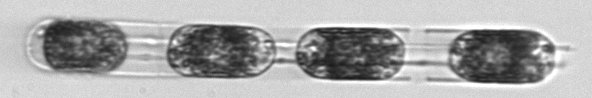
Label: Hemiaulus